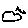
Label: cloud